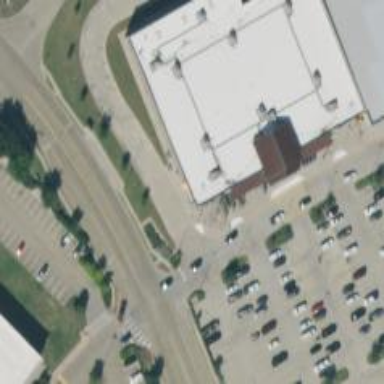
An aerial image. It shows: Outdoor shop located in building.